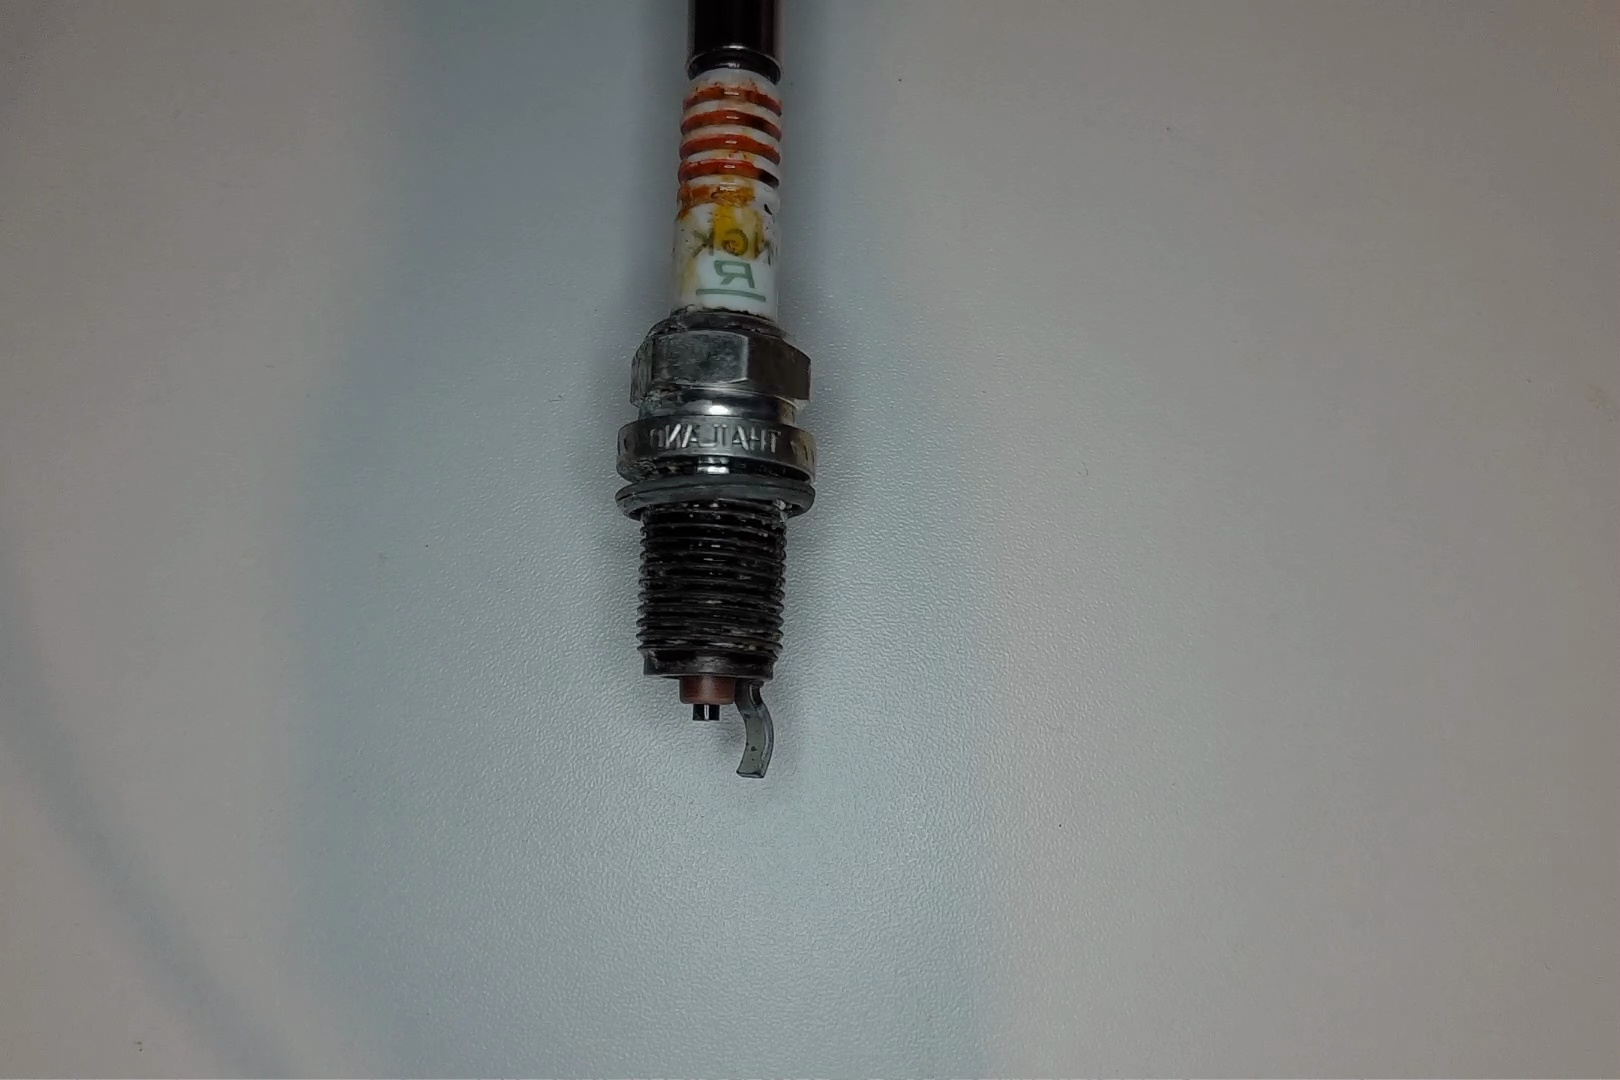
Label: anomaly